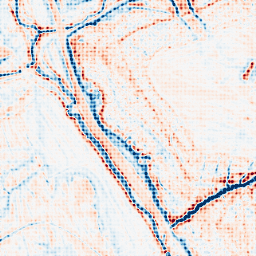
Category: multiscale
Decomposition family: dog_multiscale
Decomposition parameters: sigma_ratio: 1.4
n_scales: 5
base_sigma: 0.5
Upsampling method: sinc_blackman
Upsampling parameters: scale: 8
kernel_size: 8
Upsampling scale: 8